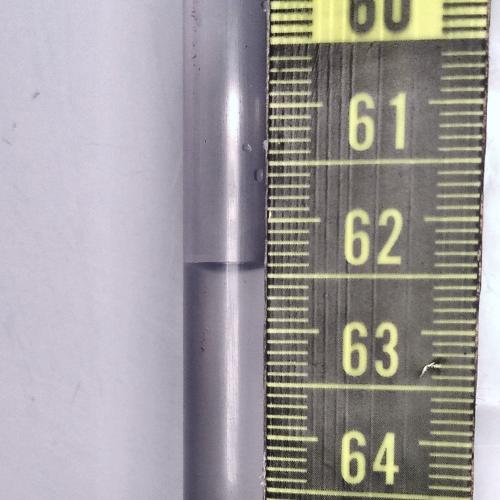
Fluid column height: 62.4 cm